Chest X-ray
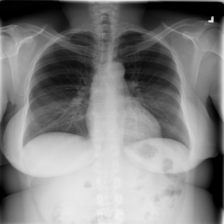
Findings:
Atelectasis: negative
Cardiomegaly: negative
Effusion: negative
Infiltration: positive
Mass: negative
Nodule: negative
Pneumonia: negative
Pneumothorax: negative
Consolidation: negative
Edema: negative
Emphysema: negative
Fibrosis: negative
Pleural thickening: negative
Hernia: negative